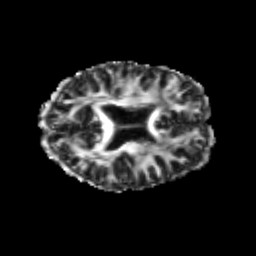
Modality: FA
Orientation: axial
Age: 25
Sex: female
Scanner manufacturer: siemens
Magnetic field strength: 3 T
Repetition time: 3.5 s
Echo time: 0.104 s